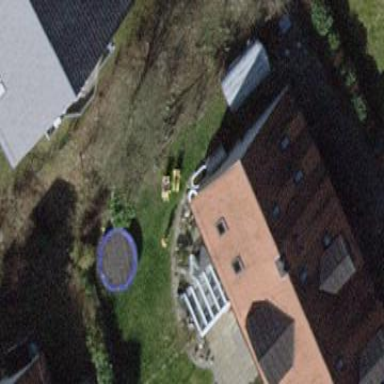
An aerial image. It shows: Terrace building.